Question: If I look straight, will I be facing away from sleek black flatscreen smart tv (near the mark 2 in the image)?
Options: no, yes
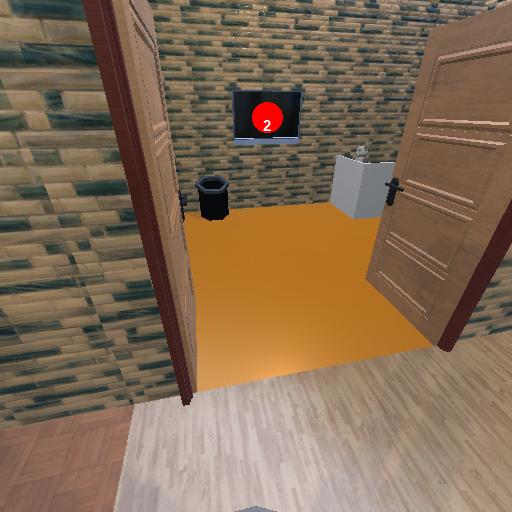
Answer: no